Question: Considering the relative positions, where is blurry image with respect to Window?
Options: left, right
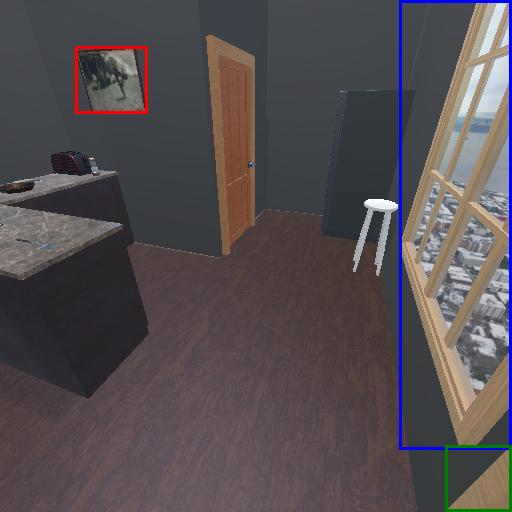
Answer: left